Question: I have an HTML page which includes this 'meta' tag:
'''
<meta http-equiv="cache-control" content="public,max-age=<PHONE>" />
'''
When uploading this page into an <URL>,
S3 Metadata screen:

Note that the key/value is the same as the web page's 'meta' tag.
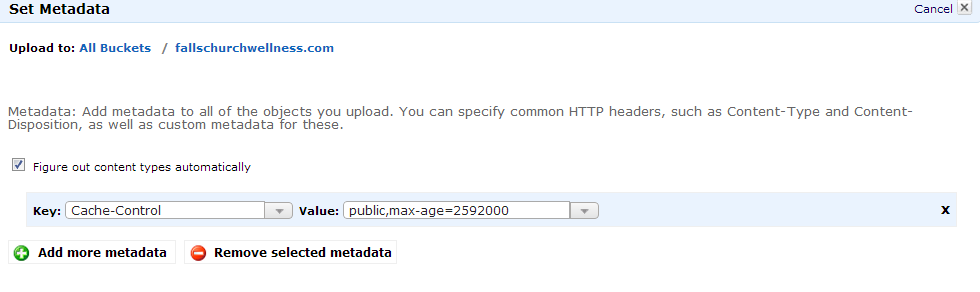
Answer: A as a general rule, it's better to specify your Cache-Control rules in the headers and not in the HTML meta tags as some proxy servers might ignore the latter.
If you add the Cache-Control rules in the header, it's redundant to also specify them as meta tags in HTML.